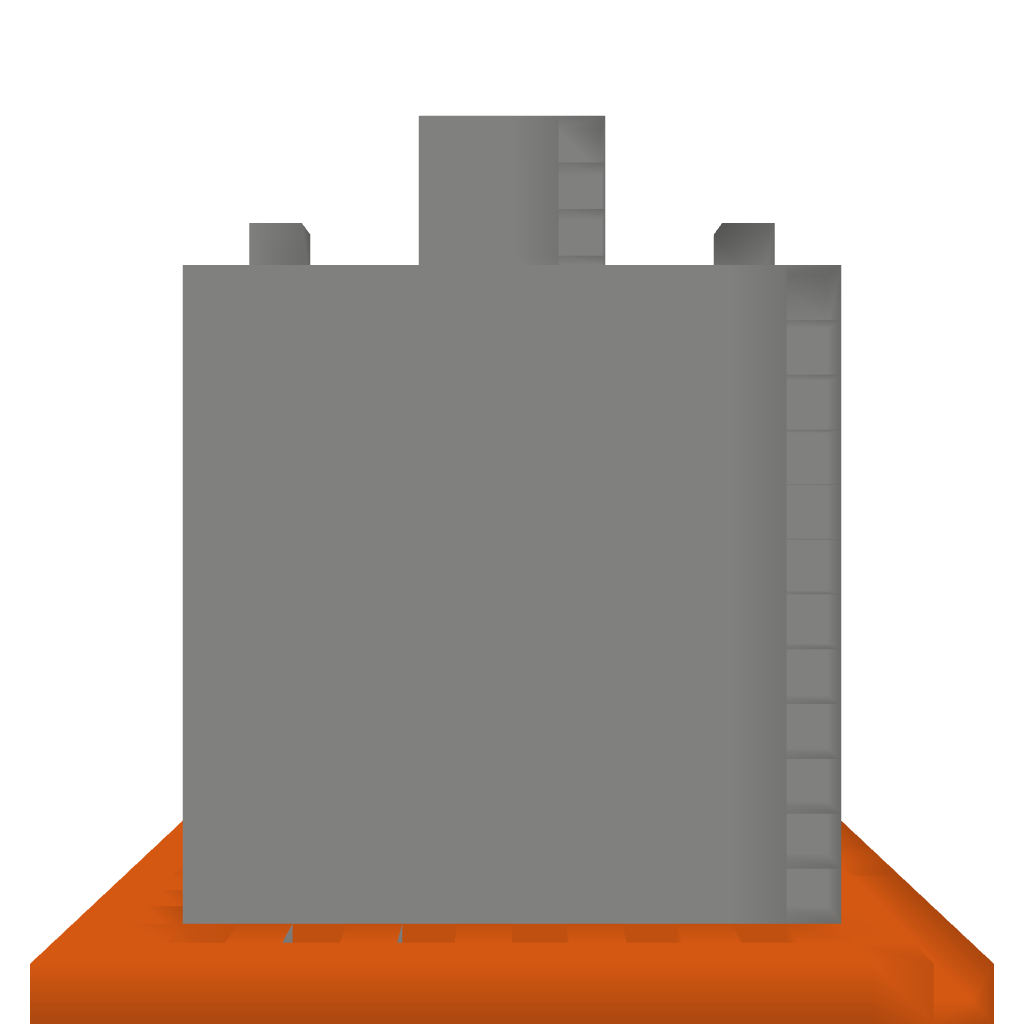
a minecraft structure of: castle 4